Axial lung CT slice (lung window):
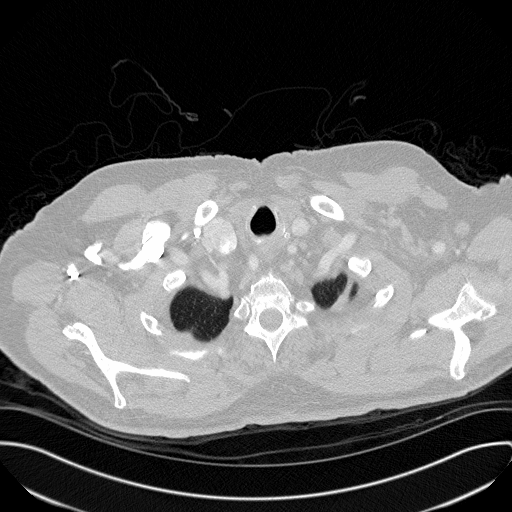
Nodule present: no